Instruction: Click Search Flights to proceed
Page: home
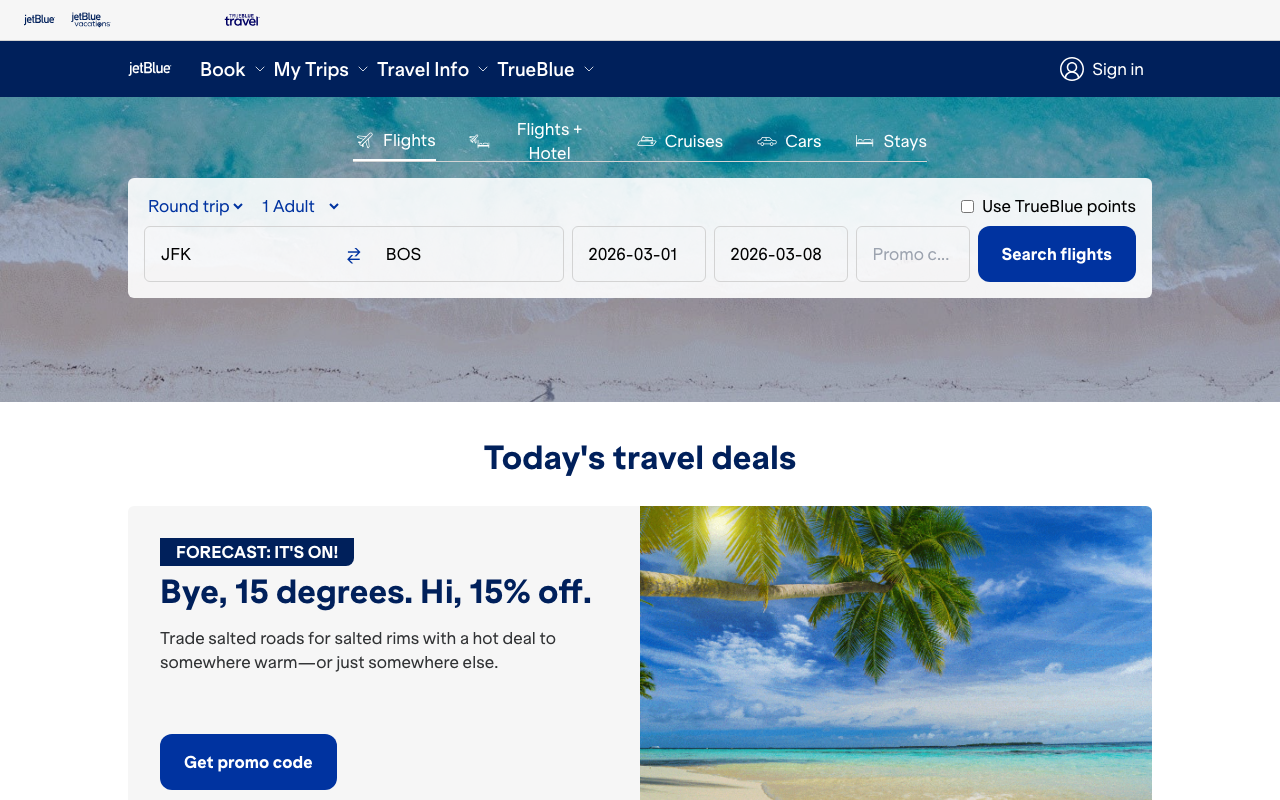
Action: click